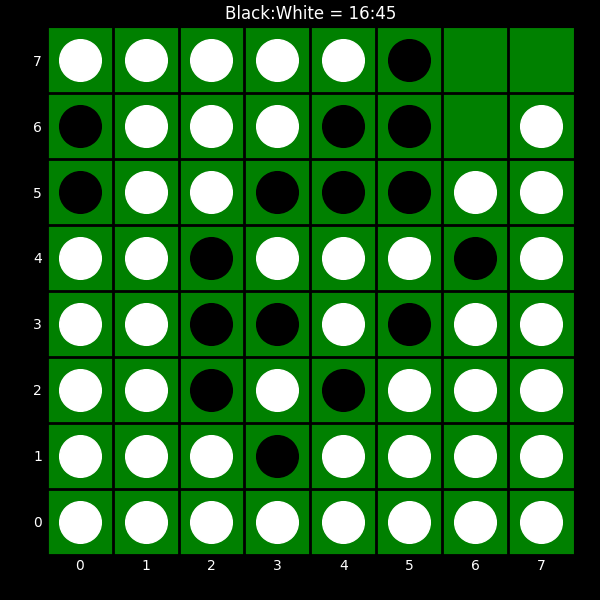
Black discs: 16
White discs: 45